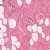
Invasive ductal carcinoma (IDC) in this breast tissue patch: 0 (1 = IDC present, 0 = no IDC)